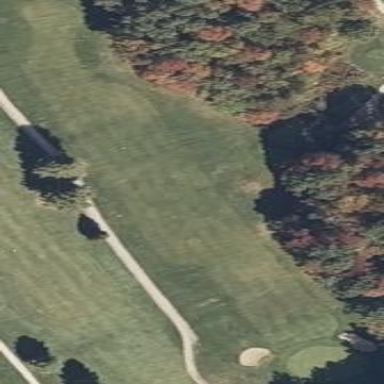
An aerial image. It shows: Grassy area designated as golf fairway.